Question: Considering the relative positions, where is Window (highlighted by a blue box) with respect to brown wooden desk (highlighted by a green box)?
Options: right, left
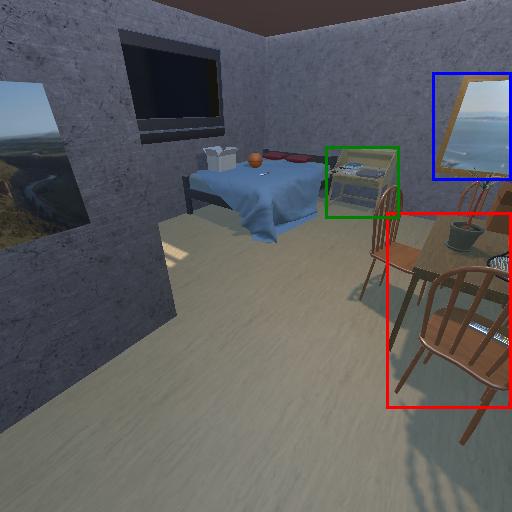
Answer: right